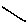
Label: line